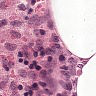
Metastatic tissue present: no